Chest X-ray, PA view. Patient: 13 years old, sex M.
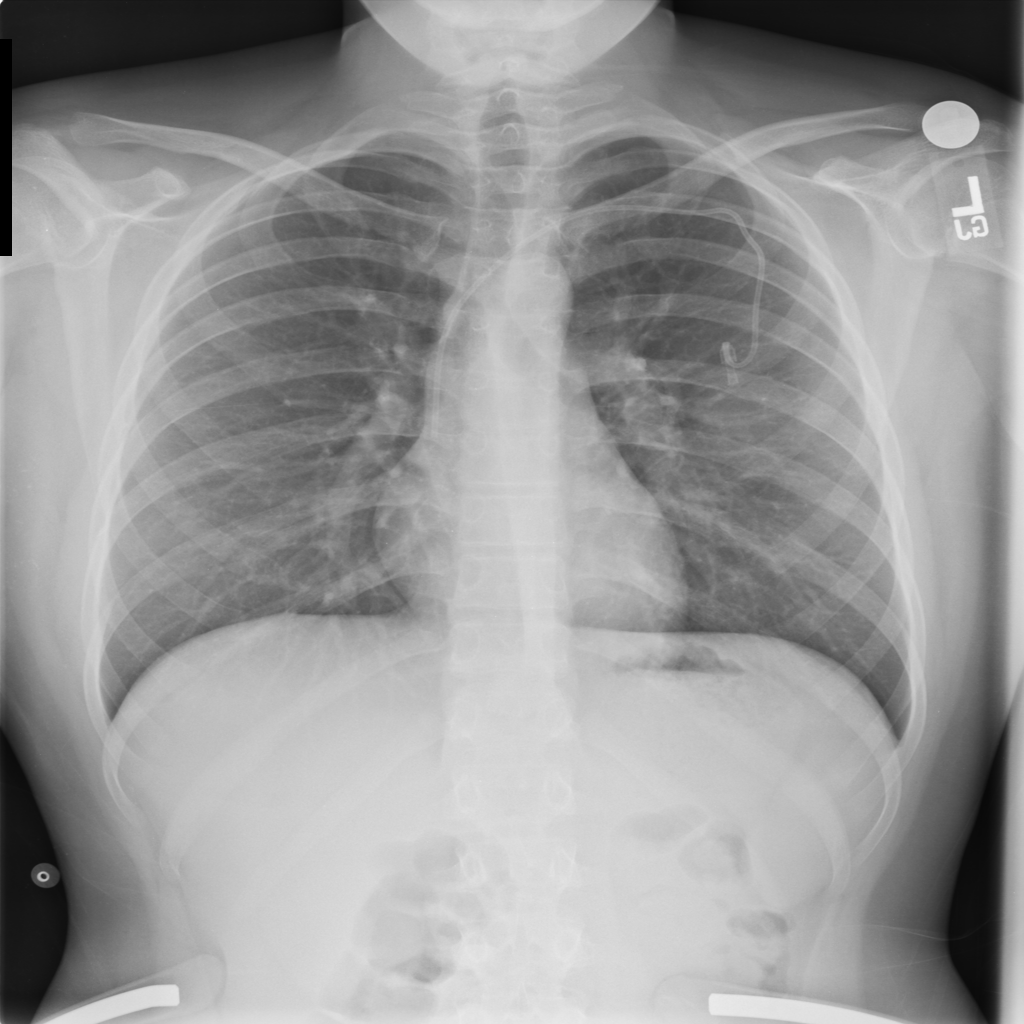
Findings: No Finding